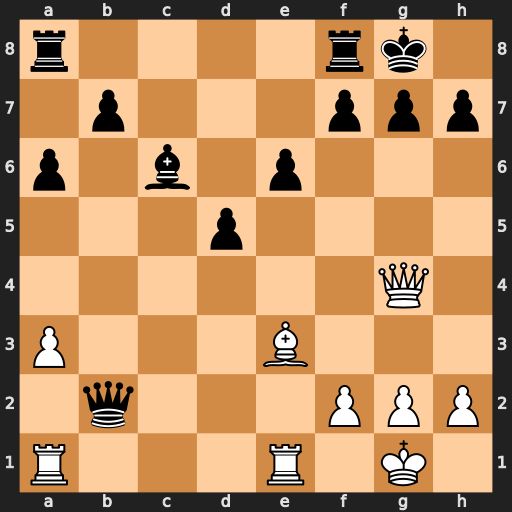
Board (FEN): r4rk1/1p3ppp/p1b1p3/3p4/6Q1/P3B3/1q3PPP/R3R1K1
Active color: w
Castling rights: -
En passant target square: -
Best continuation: Bd4 Qxd4 Qxd4